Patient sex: F
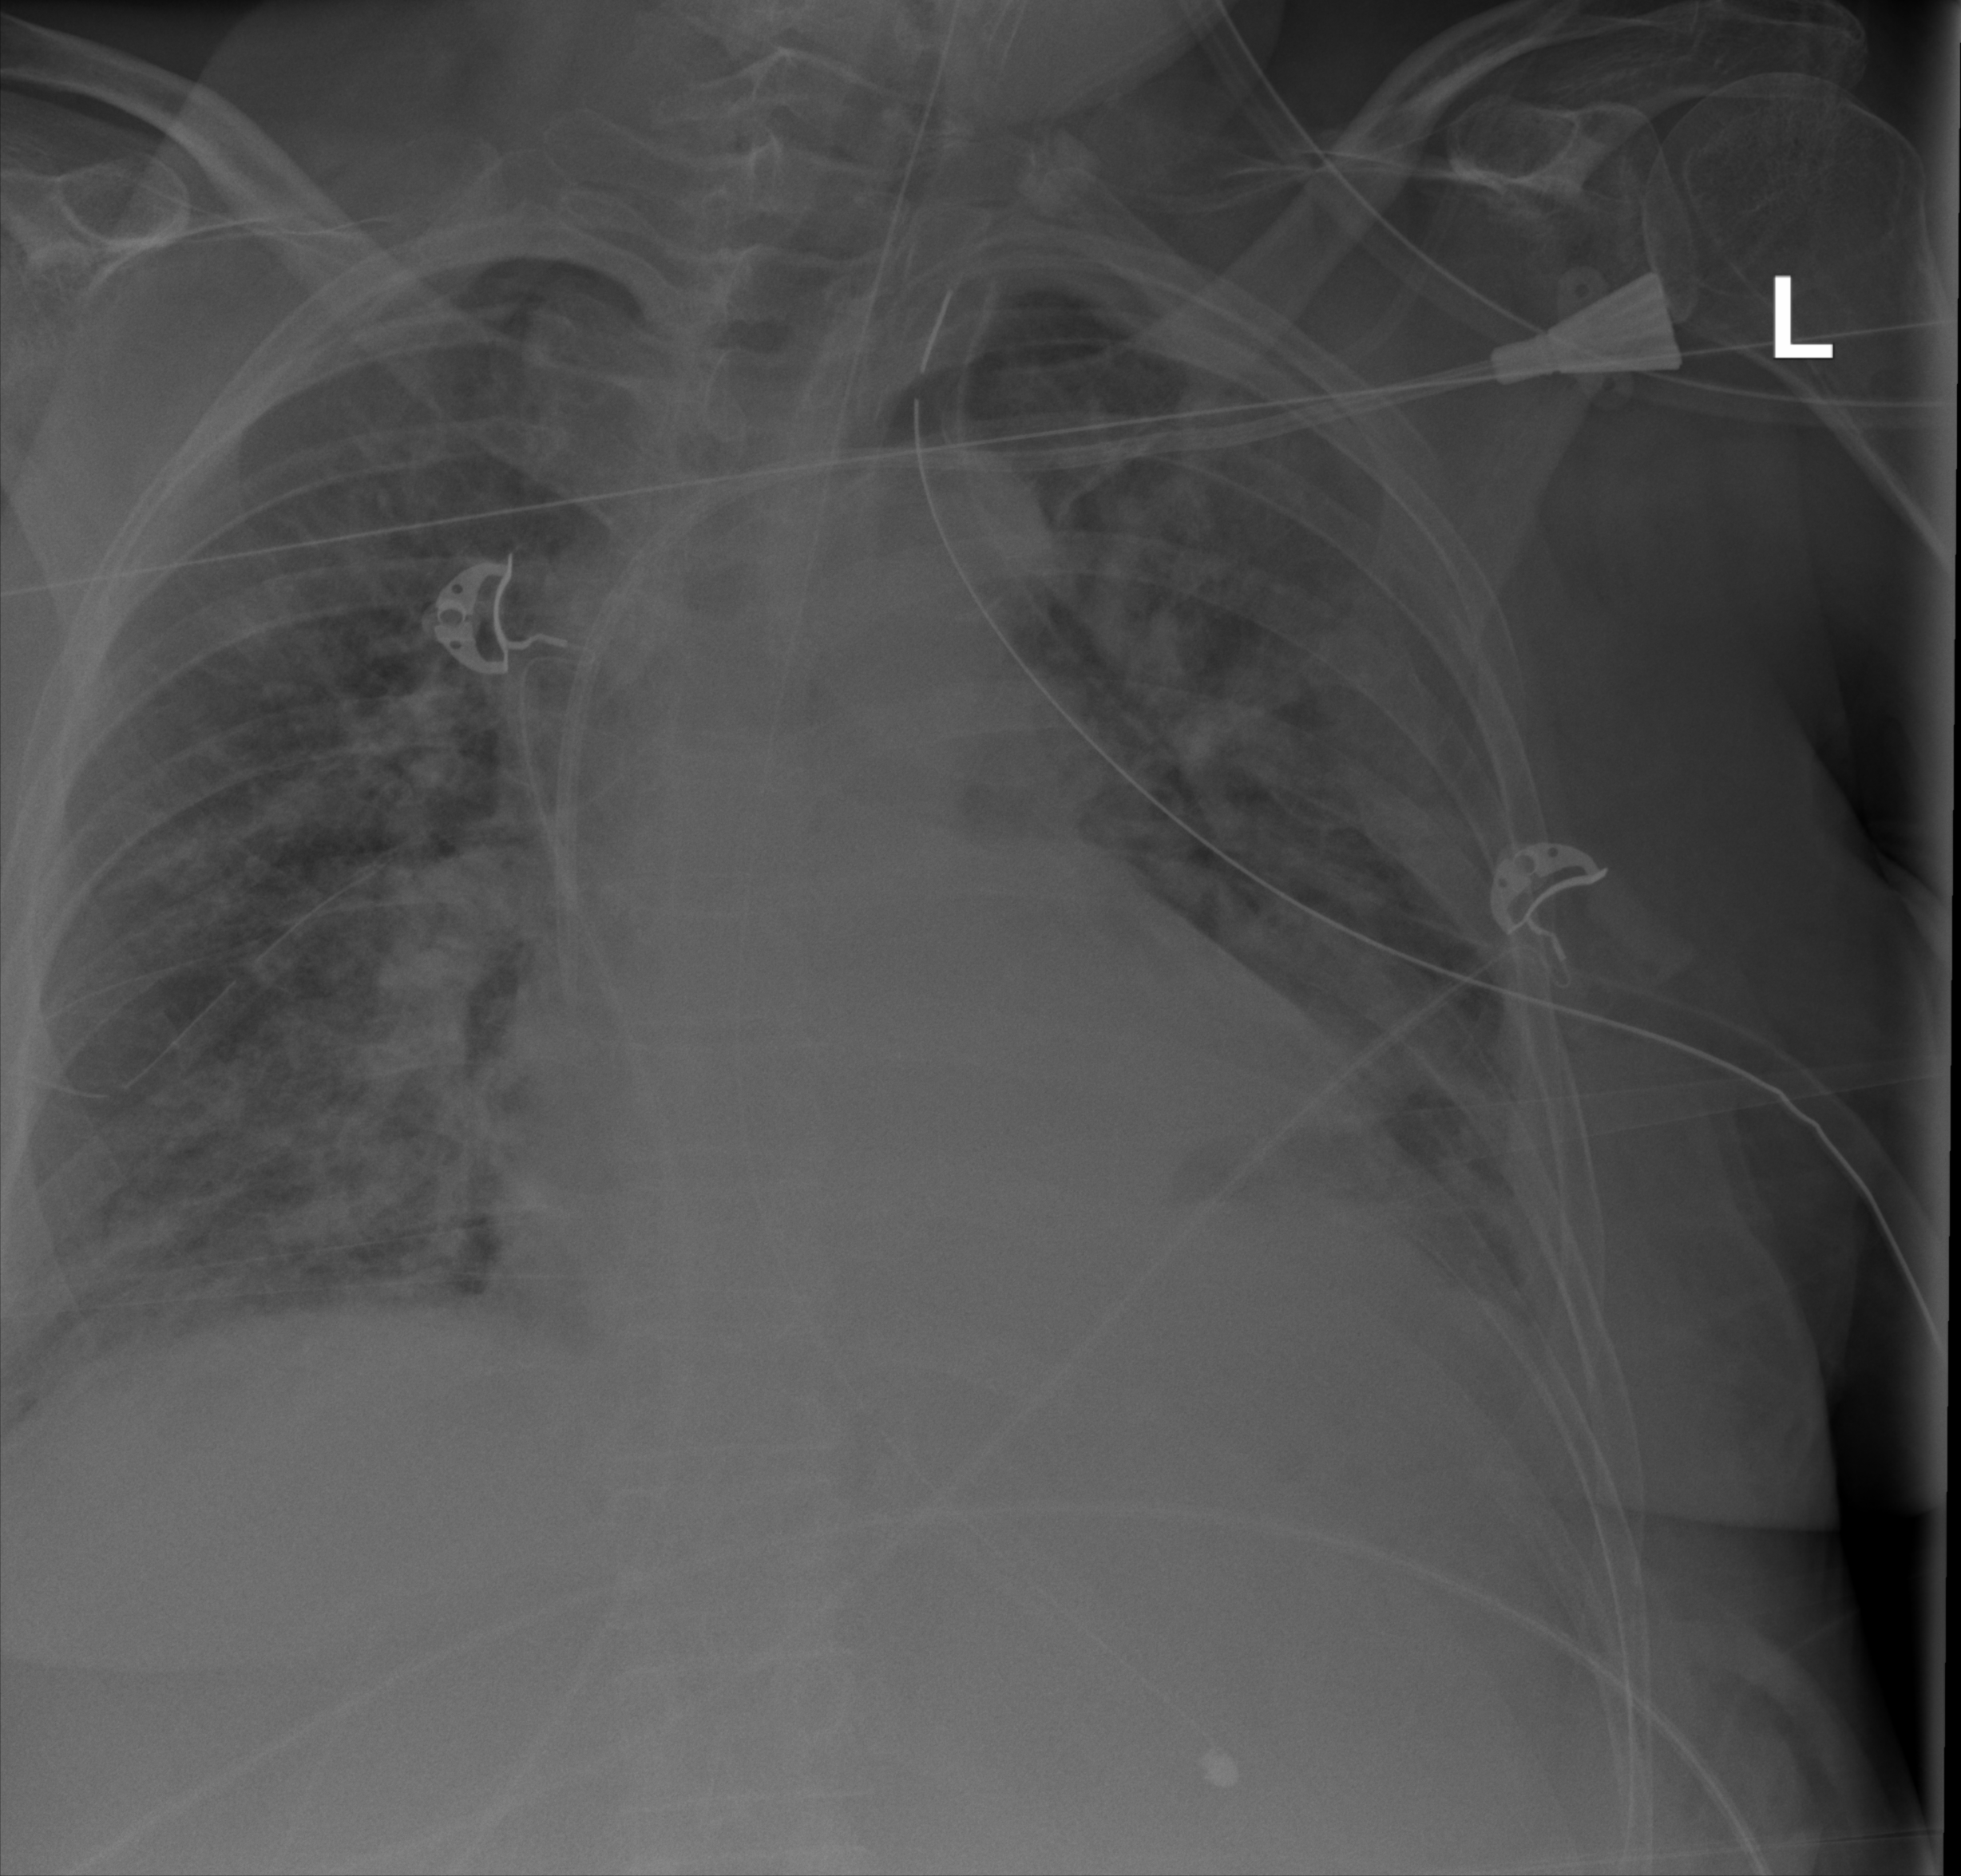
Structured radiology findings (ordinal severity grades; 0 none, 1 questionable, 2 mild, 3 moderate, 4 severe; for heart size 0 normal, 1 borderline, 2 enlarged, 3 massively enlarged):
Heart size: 2
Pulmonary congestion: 2
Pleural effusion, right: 2
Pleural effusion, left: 2
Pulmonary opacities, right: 3
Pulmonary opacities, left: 2
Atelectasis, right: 2
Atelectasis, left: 2